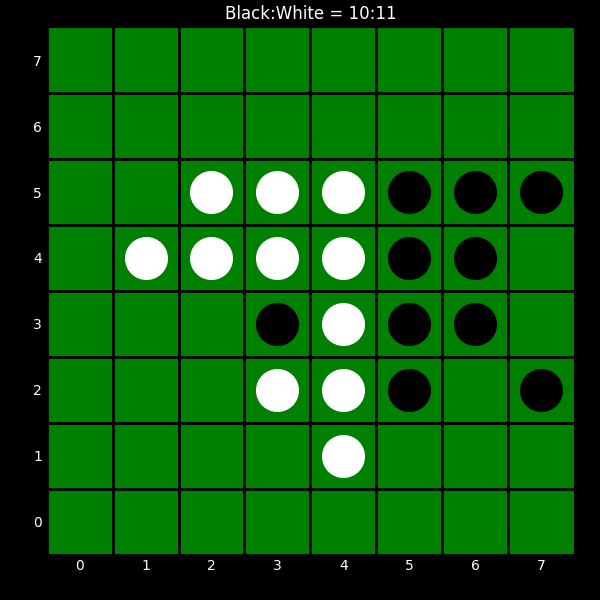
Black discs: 10
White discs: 11